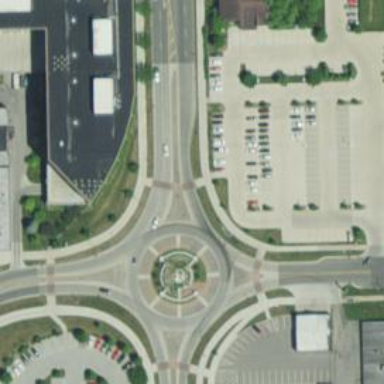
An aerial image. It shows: Roundabout on primary highway.